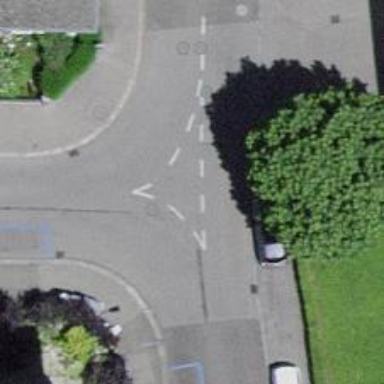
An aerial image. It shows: Residential road with asphalt surface and sidewalks on both sides.